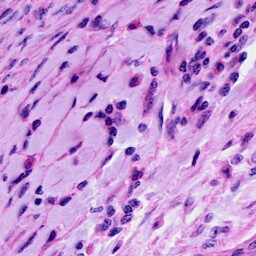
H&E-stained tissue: Cervix